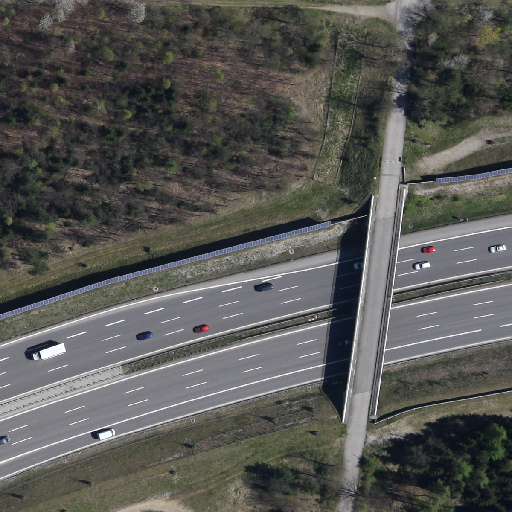
Referring expression: light-duty vehicle driving on the road